Question: this is at the error screen at localhost:3000 as I run the rails server.

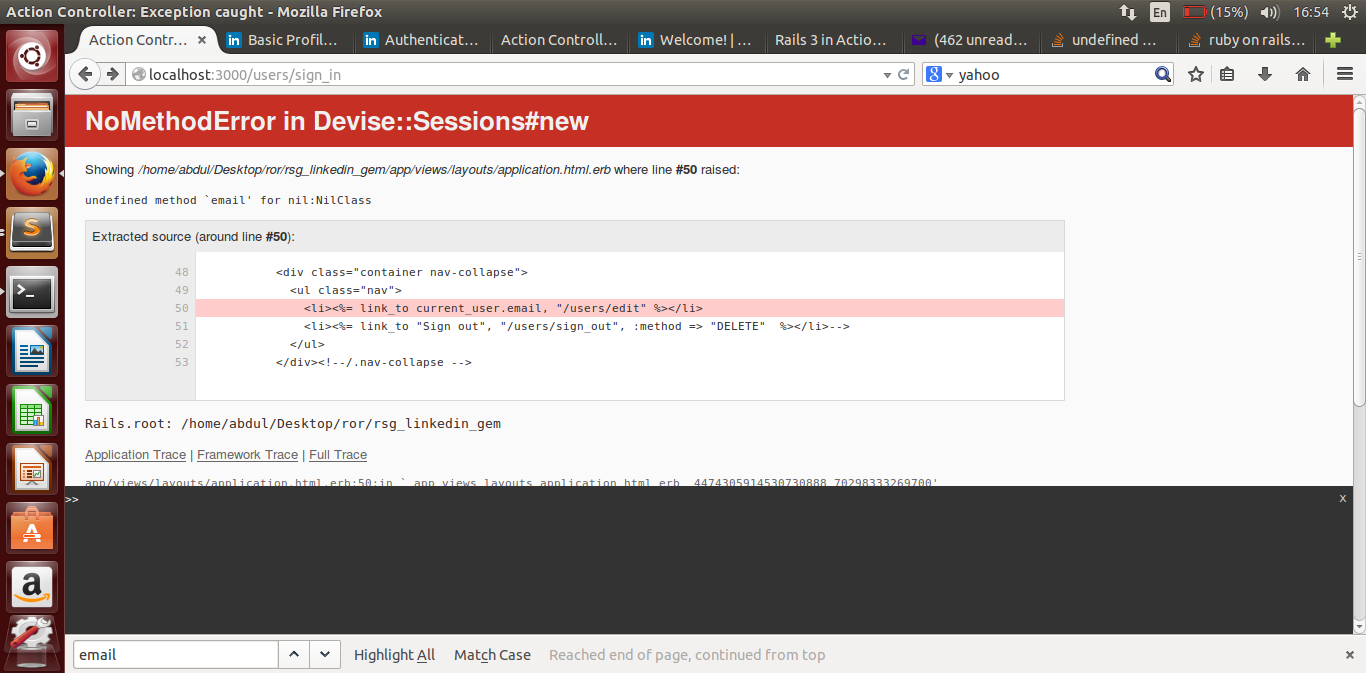
Answer: Check whether 'user signed in' and then add those links as below:
If you are using 'devise',
'''
<% if user_signed_in? %>
<ul class="nav">
<li><%= link_to current_user.email, "#" %></li>
</ul>
<% end %>
'''
If you not using 'devise' then check:
'''
<% if current_user %>
<ul class="nav">
<li><%= link_to current_user.email, "#" %></li>
</ul>
<% end %>
'''